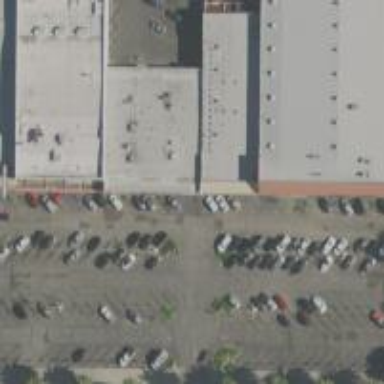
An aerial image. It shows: Parking area.